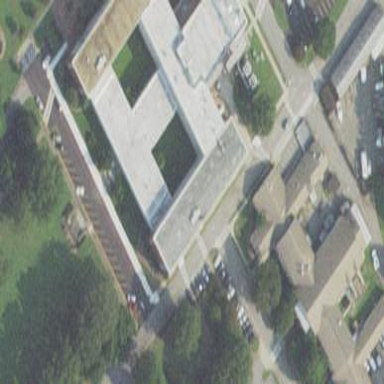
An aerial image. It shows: College building.